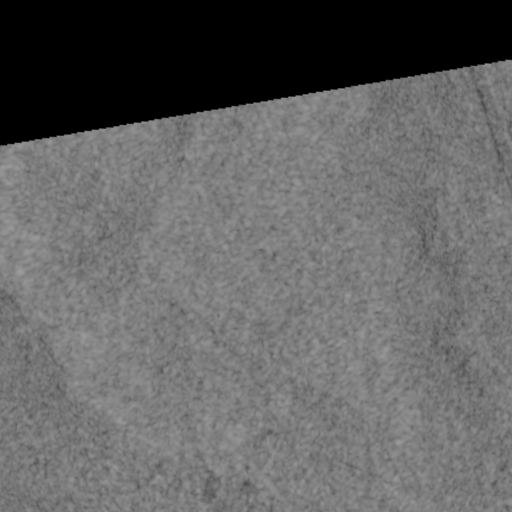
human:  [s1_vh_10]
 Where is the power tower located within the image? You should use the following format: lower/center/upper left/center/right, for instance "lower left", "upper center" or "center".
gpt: The power tower is located in the upper right of the image.
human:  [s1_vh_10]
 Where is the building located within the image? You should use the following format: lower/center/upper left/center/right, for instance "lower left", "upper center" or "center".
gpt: There is no building in the image.

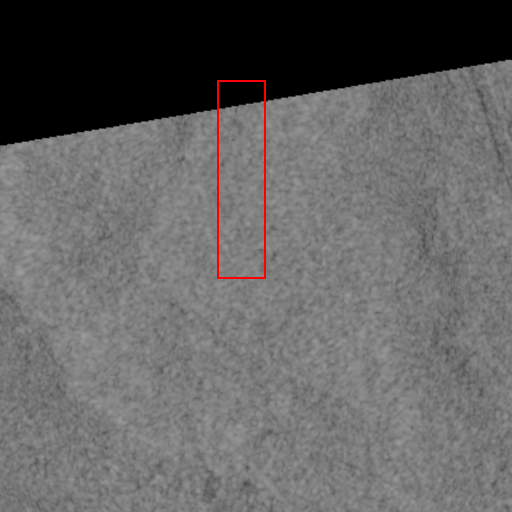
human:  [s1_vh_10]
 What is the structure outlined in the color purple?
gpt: There is no purple outline.
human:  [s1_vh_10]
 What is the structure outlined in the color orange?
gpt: There is no structure outlined in orange.